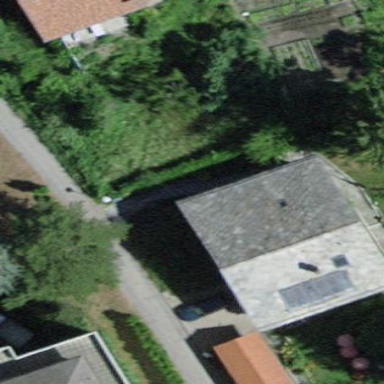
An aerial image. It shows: Building with gabled roof oriented across.